Question: my scenario is this:
Say within an engineering environment, works for a job are quoted at PS5,000. However after this a variation is made an additional cost is required for PS500.
now within SQL Server I have a table, lets call it Costing. This is associated to the Customer table (1 to many) 1 Customer could have many costs...
Now my question is this... is it possible to auto increment a variation number within the CostingTable, baring in mind that the CostingID is already auto incrementing or is there a different approach I can take?
Example data:

ive already done all the costing calculations etc so this is no issue, its just if it is possible to automatically add one to the VariationNumber based upon the CustomerID... thanks guys
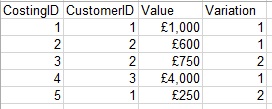
Answer: If you want just to display it then use this:
'''
SELECT *,
ROW_NUMBER() OVER(PARTITION BY CustomerId ORDER BY CostingId) AS Variation
FROM Costing
'''
But if you want to store it:
'''
;WITH MyCTE AS
(
SELECT *,
ROW_NUMBER() OVER(PARTITION BY CustomerId ORDER BY CostingId) AS NewVariation
FROM Costing
)
UPDATE MyCTE
SET Variation = NewVariation
'''